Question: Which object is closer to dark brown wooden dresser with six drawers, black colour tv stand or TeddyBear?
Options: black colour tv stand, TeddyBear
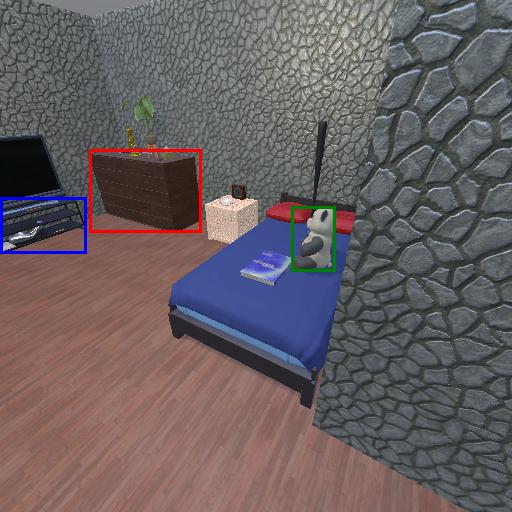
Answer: black colour tv stand